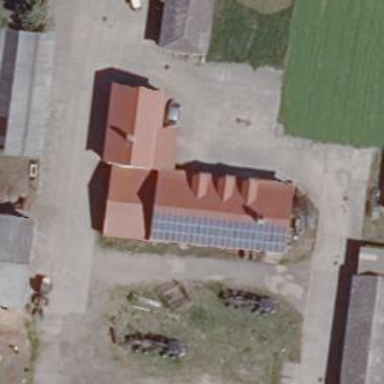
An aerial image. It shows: Small solar photovoltaic panel generator is producing electricity.